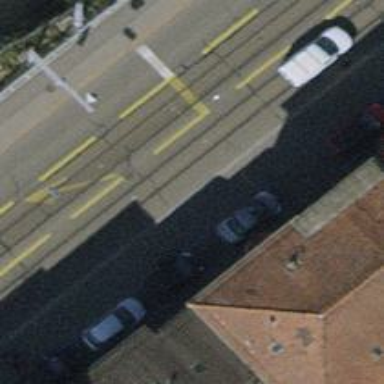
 featuring tram embedded rails. Both sides of the road have sidewalks."